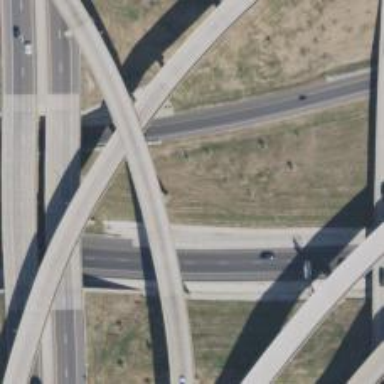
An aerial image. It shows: Bridge over motorway_link.